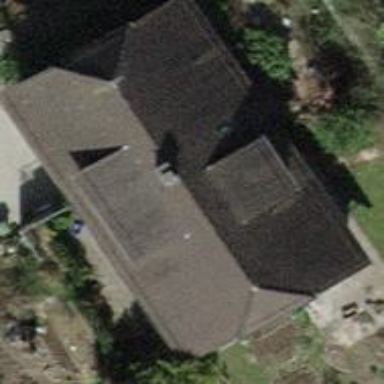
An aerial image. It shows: Building with tiled roof.